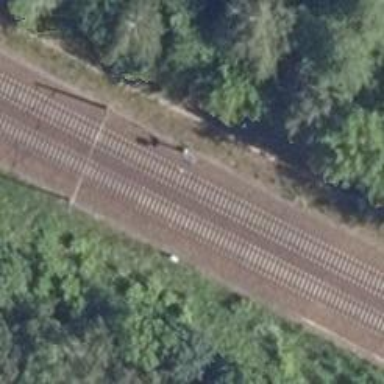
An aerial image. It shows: Railway signal.